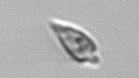
Label: Oxytoxum